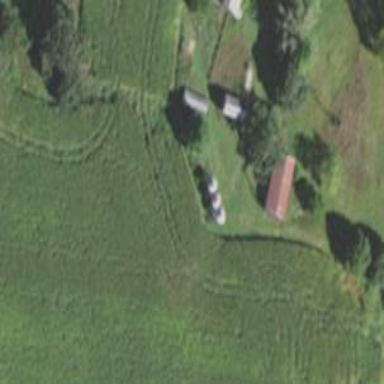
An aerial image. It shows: Silo.